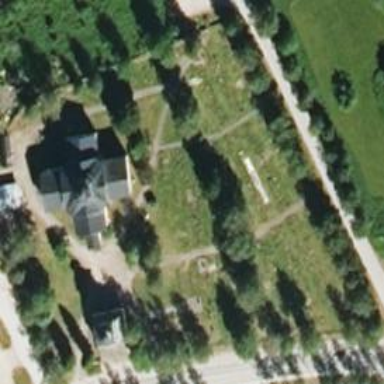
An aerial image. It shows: Cemetery.